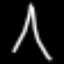
Label: The Eiffel Tower